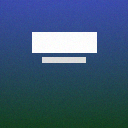
Screen state: on